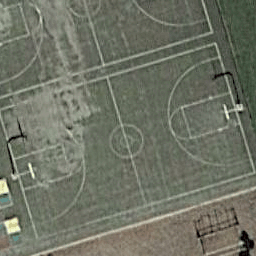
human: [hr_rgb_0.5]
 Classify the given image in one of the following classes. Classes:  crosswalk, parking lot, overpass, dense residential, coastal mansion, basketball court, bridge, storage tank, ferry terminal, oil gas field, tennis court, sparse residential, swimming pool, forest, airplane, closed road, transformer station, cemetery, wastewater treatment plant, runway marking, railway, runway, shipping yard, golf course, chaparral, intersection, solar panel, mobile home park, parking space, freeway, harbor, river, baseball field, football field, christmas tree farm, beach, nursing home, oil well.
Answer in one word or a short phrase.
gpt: basketball court